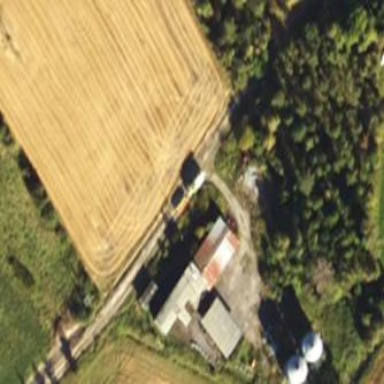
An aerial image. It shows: Farmyard area.